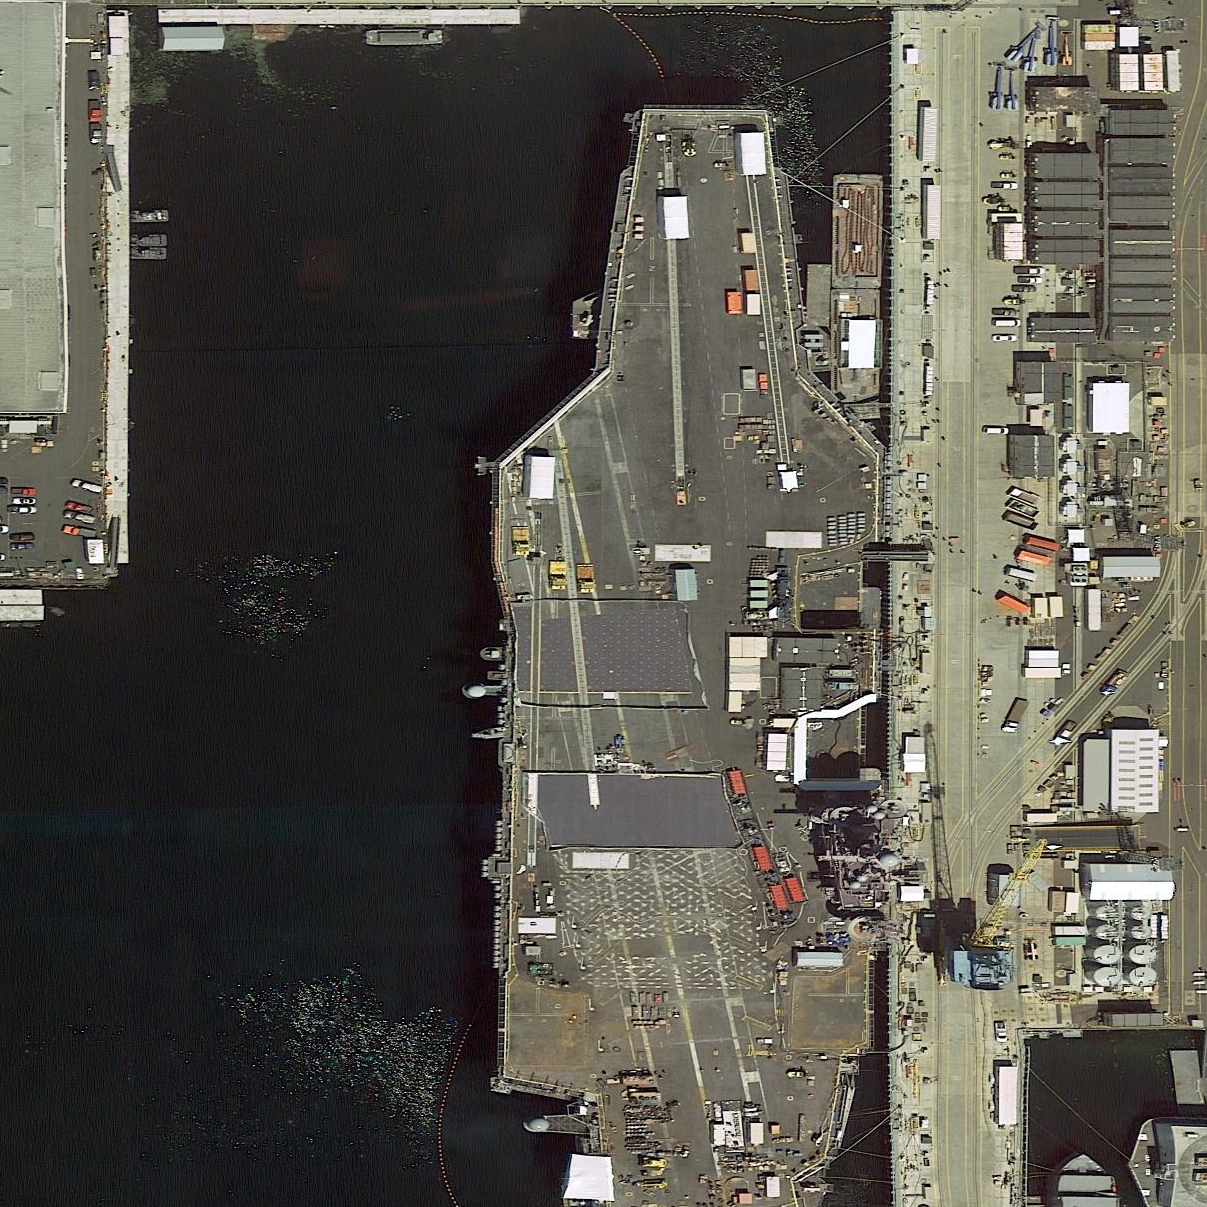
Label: aircraft_carrier